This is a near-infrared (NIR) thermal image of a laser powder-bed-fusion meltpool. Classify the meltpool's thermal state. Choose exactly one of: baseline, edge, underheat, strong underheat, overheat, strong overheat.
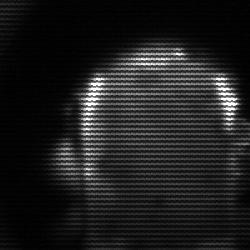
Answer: baseline